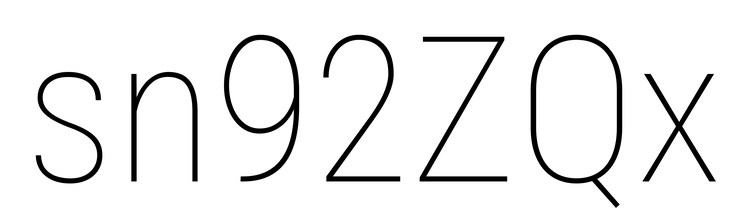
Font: Roboto_Condensed_Thin